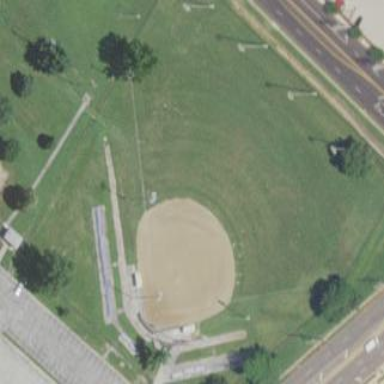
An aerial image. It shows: Baseball pitch for leisure land.